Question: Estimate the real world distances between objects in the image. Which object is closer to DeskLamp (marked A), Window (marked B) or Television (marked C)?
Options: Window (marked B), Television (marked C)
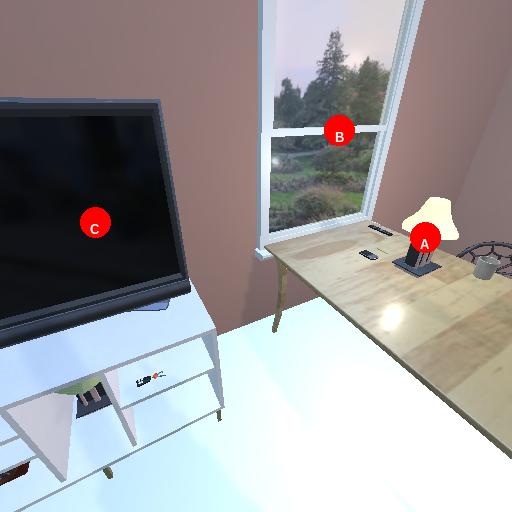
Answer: Window (marked B)